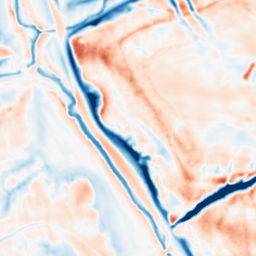
Category: multiscale
Decomposition family: dog_multiscale
Decomposition parameters: sigma_ratio: 1.4
n_scales: 6
base_sigma: 1
Upsampling method: quadratic
Upsampling parameters: scale: 4
Upsampling scale: 4